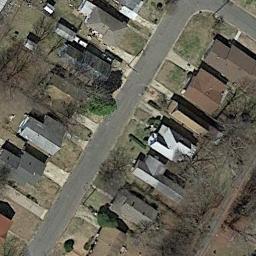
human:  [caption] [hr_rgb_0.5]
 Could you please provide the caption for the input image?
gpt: The medium residential area has some neatly arranged houses and trees and a road goes through the medium residential area .

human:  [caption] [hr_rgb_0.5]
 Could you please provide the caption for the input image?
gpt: There are many buildings of different shapes and sizes in medium residential area .

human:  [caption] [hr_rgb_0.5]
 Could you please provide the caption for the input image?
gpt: There aren't many houses in the mid-sized area .

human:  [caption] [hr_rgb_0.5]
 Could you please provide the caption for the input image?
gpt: The medium residential is on the bare land next to the road .

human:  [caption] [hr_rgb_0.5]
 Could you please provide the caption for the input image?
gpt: There are some buildings and withered trees on the medium residential area .